Question: I'm very new to R and alread exaustively have searched the internet for a solution and found nothing that would help me.
I have a problem regarding plots that are created out of a for-loop. I want to create six graphs in a 3x2 grid, where all graphs are displayed together and where each has the column label of the data as its heading. However it seems that R doesn't create 6 but twice the amount of graphs, whereas 6 of them have the wrong heading (Series R[,i] instead of DJINDUS for example).
My dataset (which is a matrix called "R") looks the following and has several thousand rows:
'''
DJINDUS GSCITOT NASCOMP DJTRSPT DJUTILS PORTFOLIO
[1,] -<PHONE> <PHONE> -0.014959142 -<PHONE> <PHONE> -<PHONE>
[2,] <PHONE> -<PHONE> 0.013946279 <PHONE> <PHONE> <PHONE>
[3,] <PHONE> -<PHONE> 0.004045313 -<PHONE> <PHONE> -<PHONE>
[4,] <PHONE> -<PHONE> 0.013765670 <PHONE> <PHONE> <PHONE>
[5,] -<PHONE> -<PHONE> 0.006087090 <PHONE> <PHONE> <PHONE>
[6,] <PHONE> <PHONE> 0.009976454 <PHONE> <PHONE> <PHONE>
[7,] -<PHONE> <PHONE> 0.004886162 <PHONE> -<PHONE> <PHONE>
[8,] <PHONE> <PHONE> 0.003438548 <PHONE> <PHONE> <PHONE>
[9,] <PHONE> <PHONE> 0.003620382 <PHONE> -<PHONE> <PHONE>
[10,] -<PHONE> <PHONE> 0.006624884 <PHONE> -<PHONE> <PHONE>
par(mfcol=c(3,2))
for (i in 1:6){
ACF.R <-acf(R[,i], lag.max=20, type="correlation", na.action = na.fail)
header <- colnames(R)[i]
plot(ACF.R, ci=0.95, type = "h", xlab = "Lag",
ylab = "ACF", ci.type = "white", main = header)
}
'''
This is how the (false) graphical output <URL>

Would you please so kind to check my code and tell me what the problem is?
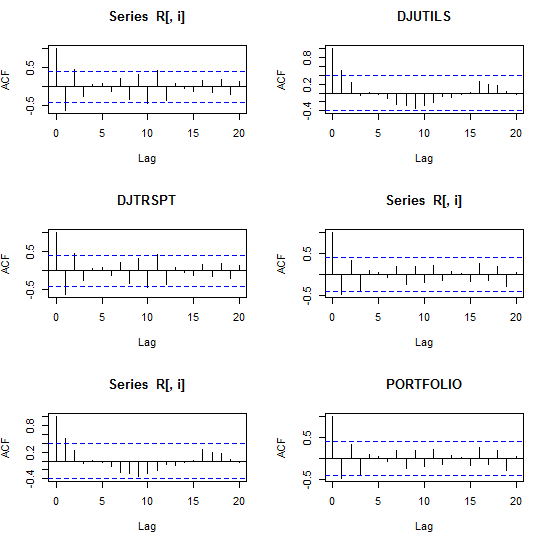
Answer: Just add 'plot=FALSE' in your 'acf' call:
'''
for (i in 1:6){
ACF.R <-acf(R[,i], lag.max=20, type="correlation", na.action = na.fail,
plot=FALSE)
header <- colnames(R)[i]
plot(ACF.R, ci=0.95, type = "h", xlab = "Lag",
ylab = "ACF", ci.type = "white", main = header)
}
'''
This should produce the following plot: